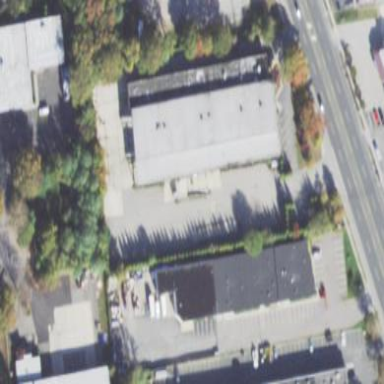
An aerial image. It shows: Commercial building.